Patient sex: F
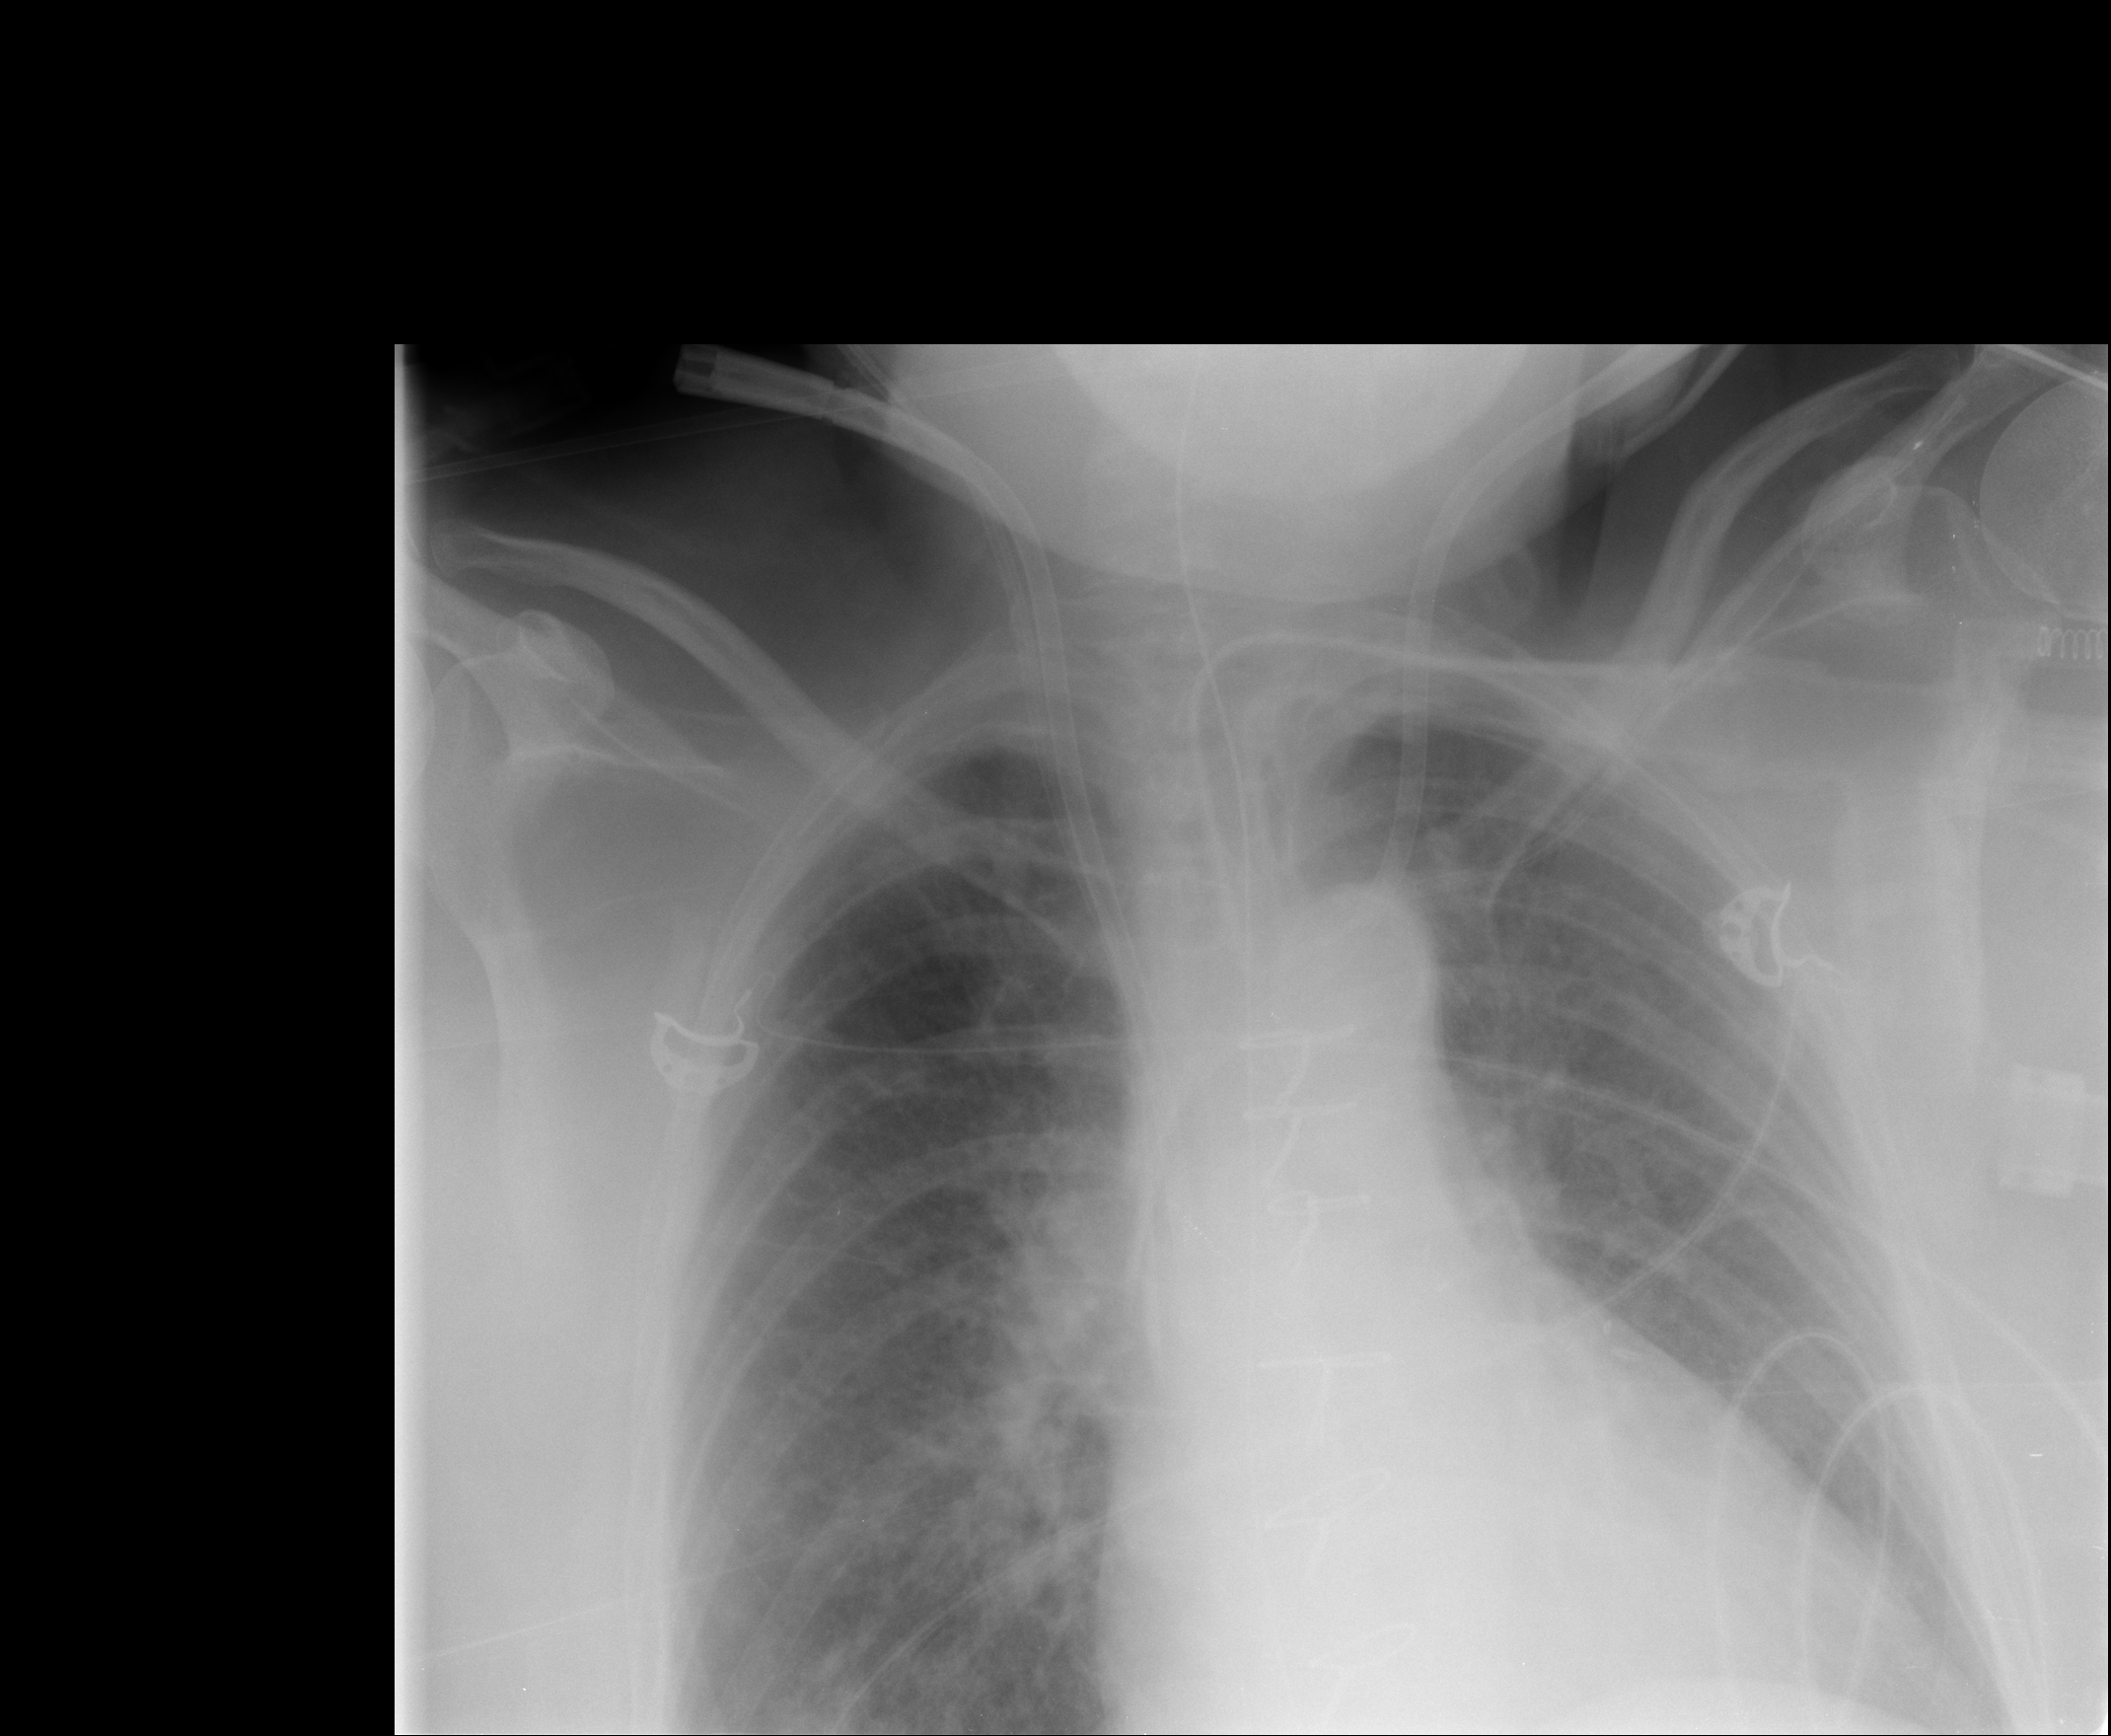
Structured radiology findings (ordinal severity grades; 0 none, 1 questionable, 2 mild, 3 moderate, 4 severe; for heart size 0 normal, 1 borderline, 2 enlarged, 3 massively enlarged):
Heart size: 2
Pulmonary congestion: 2
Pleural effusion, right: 0
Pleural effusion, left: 0
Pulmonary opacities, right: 2
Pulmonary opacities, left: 2
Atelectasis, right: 0
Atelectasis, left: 0